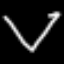
Label: diamond